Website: home-depot
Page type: payment
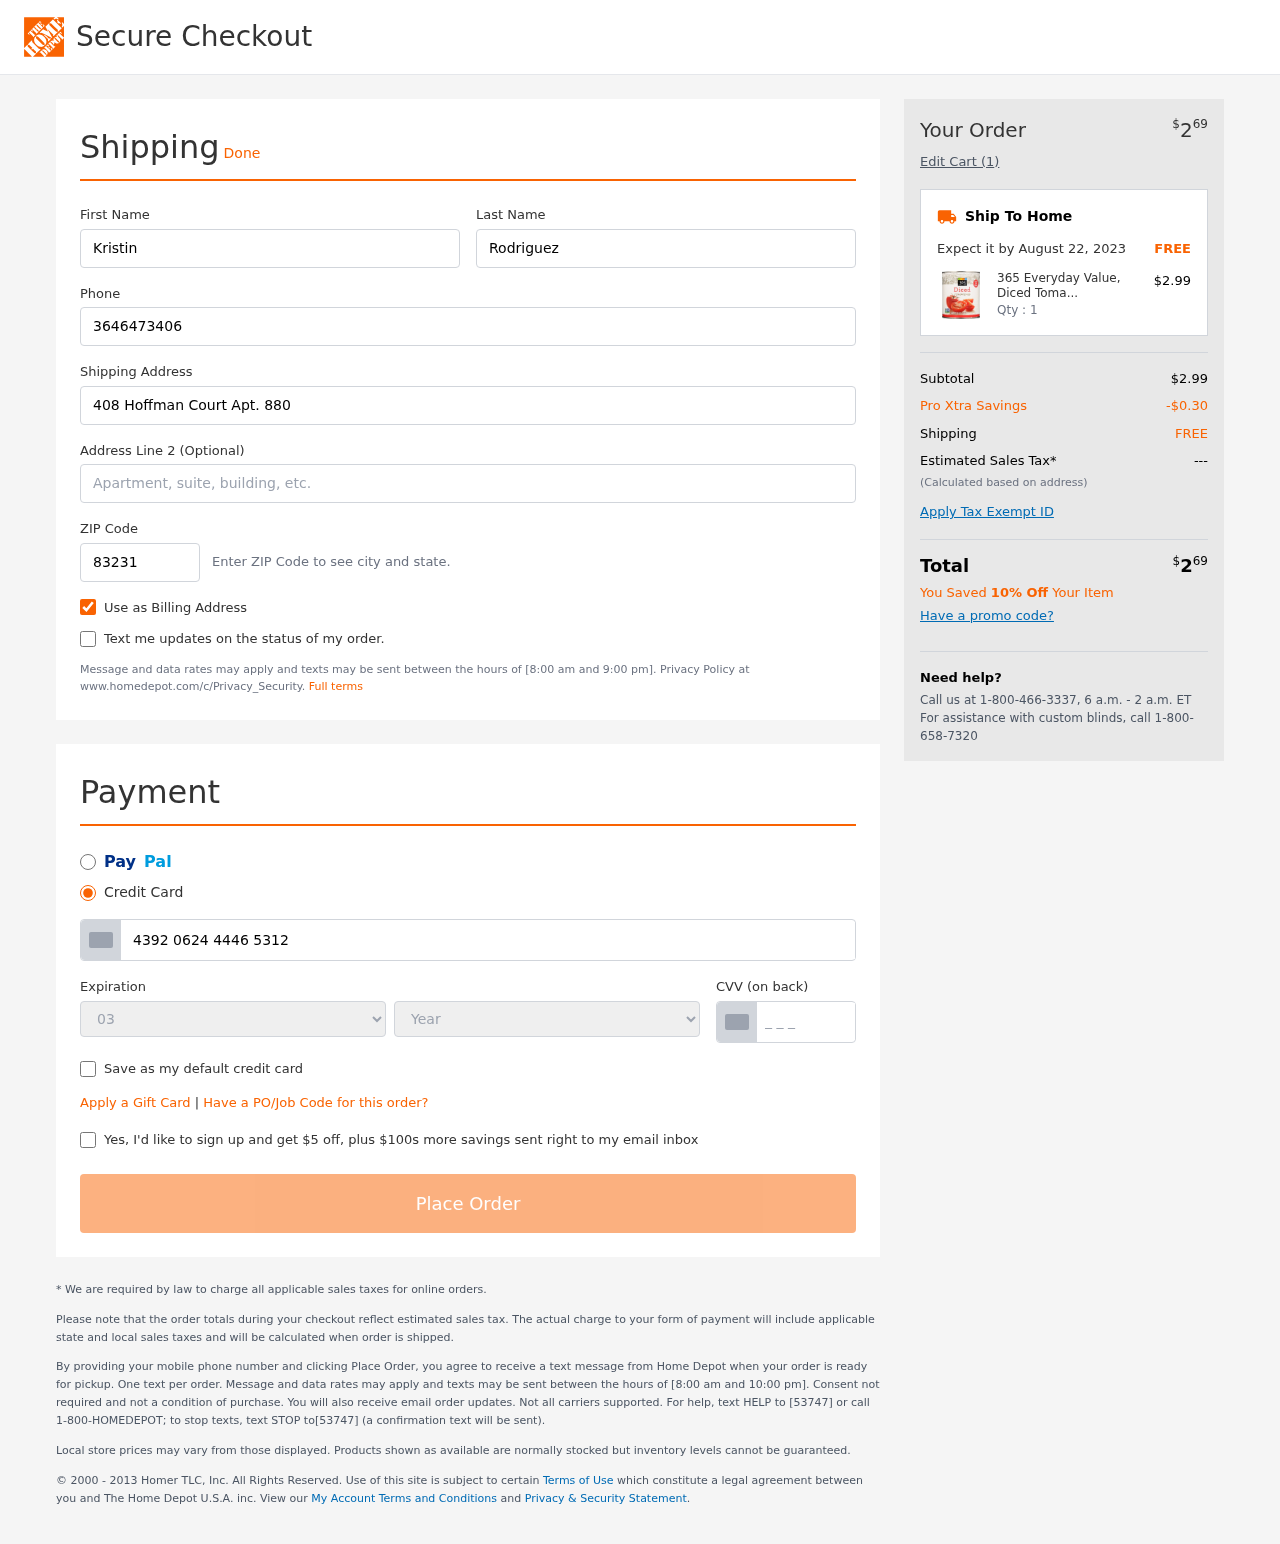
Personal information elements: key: PII_CARD_CVV
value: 792
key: PII_CARD_EXPIRY_MONTH
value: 03
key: PII_CARD_EXPIRY_YEAR
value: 26
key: PII_CARD_NUMBER
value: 4392 0624 4446 5312
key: PII_FIRSTNAME
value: Kristin
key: PII_LASTNAME
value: Rodriguez
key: PII_PHONE
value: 3646473406
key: PII_POSTCODE
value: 83231
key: PII_STREET
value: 408 Hoffman Court Apt. 880
Product elements: key: PRODUCT1_NAME
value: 365 Everyday Value, Diced Tomatoes, 28 oz
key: PRODUCT1_PRICE
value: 2.99
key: PRODUCT1_QUANTITY
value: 1
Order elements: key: ORDER_TOTAL
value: $269
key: ORDER_NUM_ITEMS
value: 1
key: ORDER_DELIVERY_DATE
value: August 22, 2023
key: ORDER_SUBTOTAL
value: $2.99
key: ORDER_DISCOUNT
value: -$0.30
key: ORDER_SHIPPING_COST
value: FREE